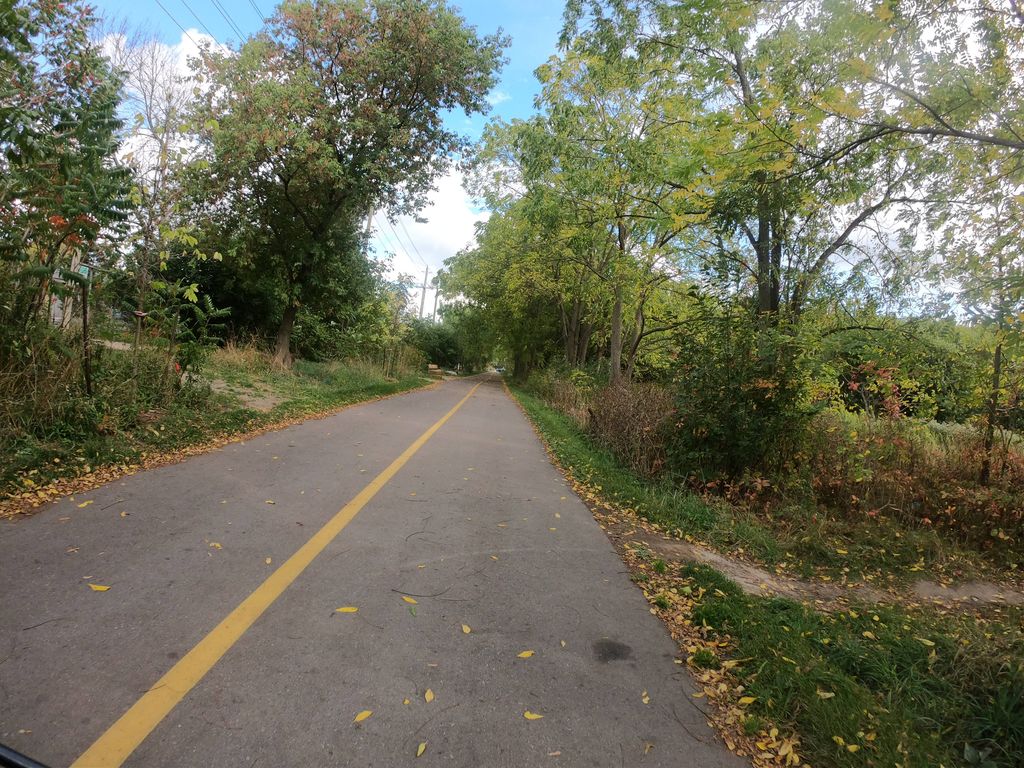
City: kitchener-waterloo